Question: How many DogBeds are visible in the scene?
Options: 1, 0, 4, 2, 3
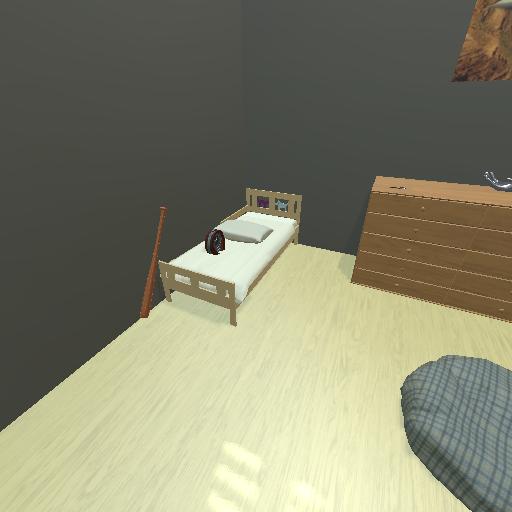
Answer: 1